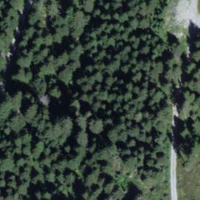
EUNIS habitat code: 43
Species observed at this site:
Ranunculus platanifolius